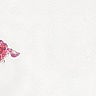
Metastatic tissue present: no